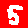
Digit: 5